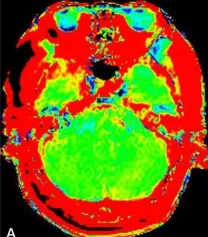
(A) Amide proton transfer-weighted imaging shows increased signal on the right side of the lesion, while the signal on the left lesion is consistent with normal brain tissue.
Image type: radiology (mri)